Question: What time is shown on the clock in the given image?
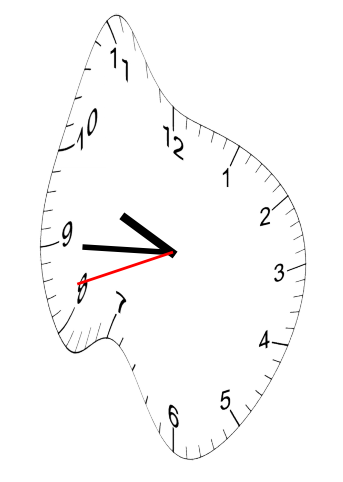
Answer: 09:44:42